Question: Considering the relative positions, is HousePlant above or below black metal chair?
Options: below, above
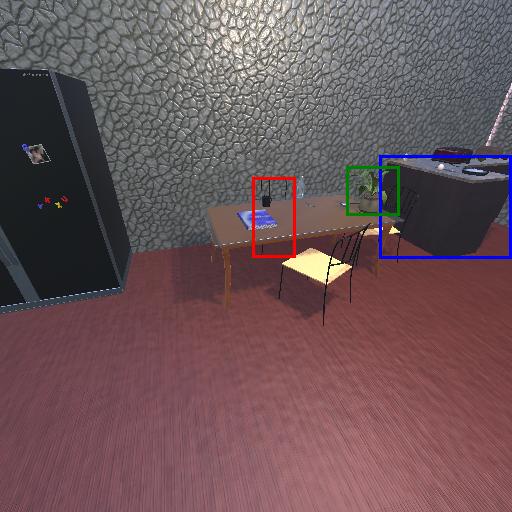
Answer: below